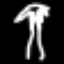
Label: palm tree